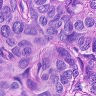
Metastatic tissue present: yes